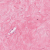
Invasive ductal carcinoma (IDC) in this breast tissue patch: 0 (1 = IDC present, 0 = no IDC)